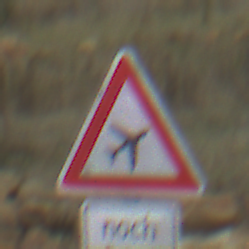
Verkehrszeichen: FlugbetriebLinks
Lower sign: LaengeEinerStrecke4
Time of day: Midday
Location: Outdoor (Nature)
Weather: PartlyCloudy
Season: Autumn
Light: Natural